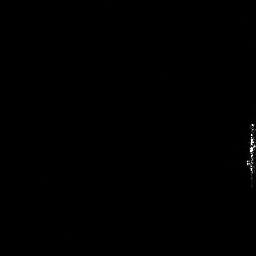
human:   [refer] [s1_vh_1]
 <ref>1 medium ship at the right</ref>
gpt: <box>[[95, 46, 99, 69, 0]]</box>